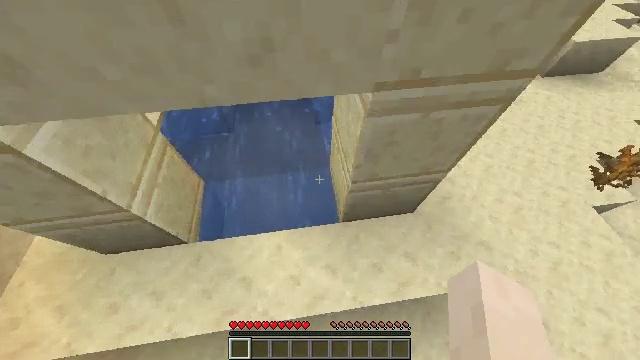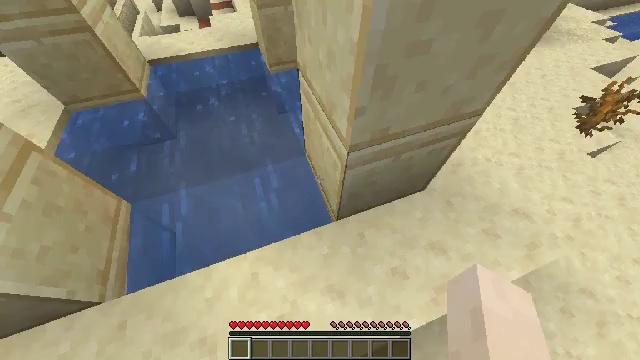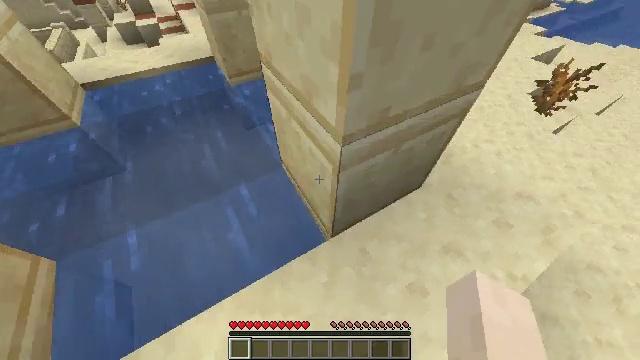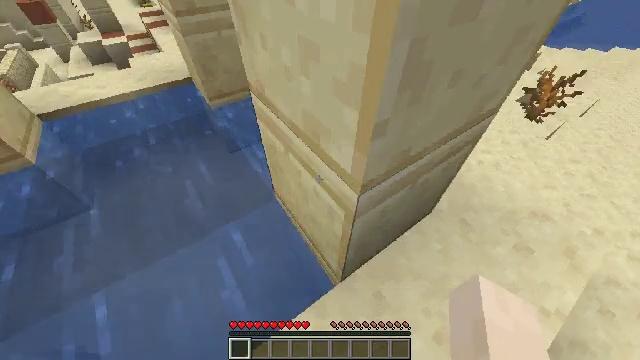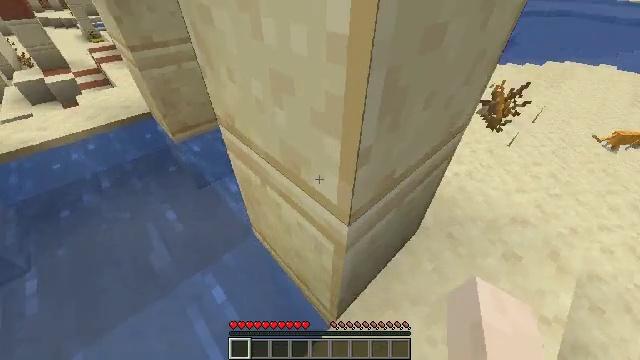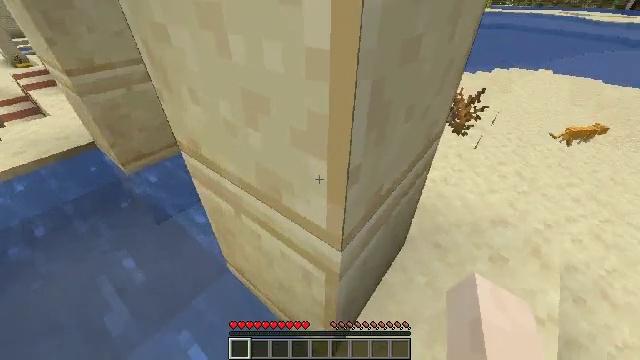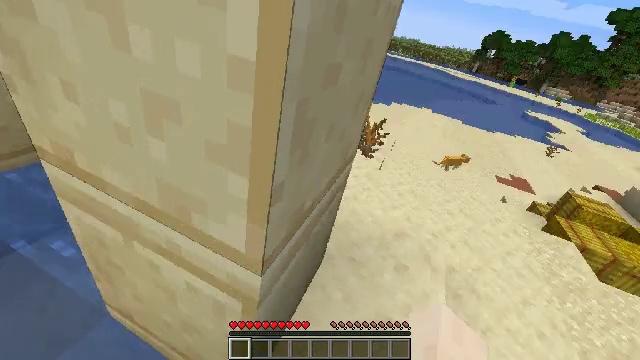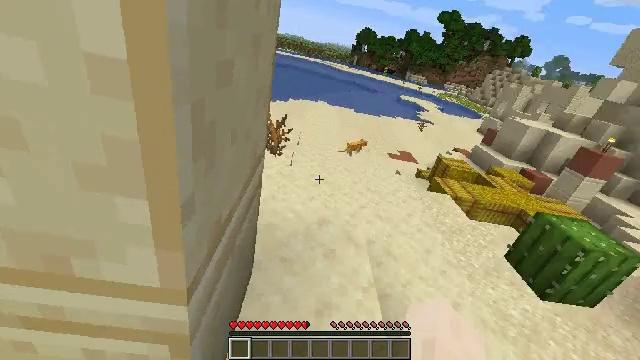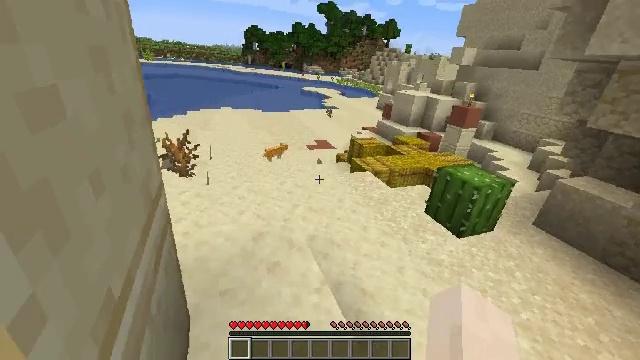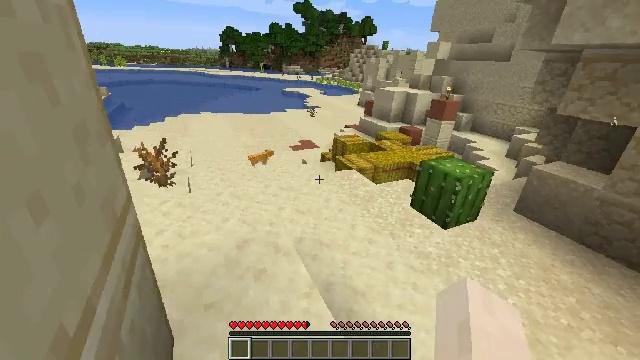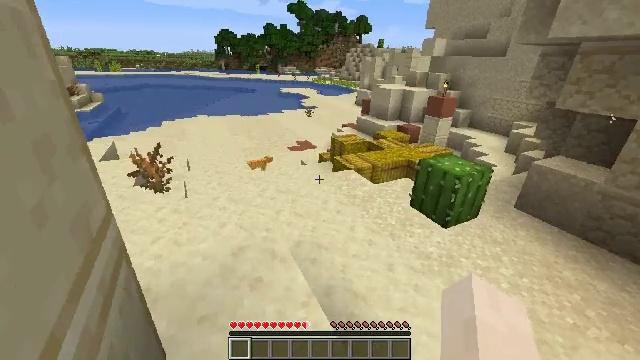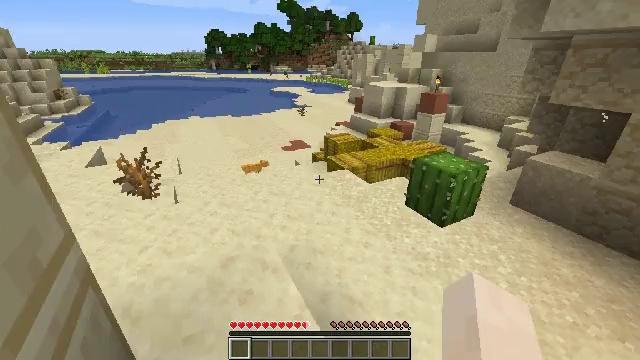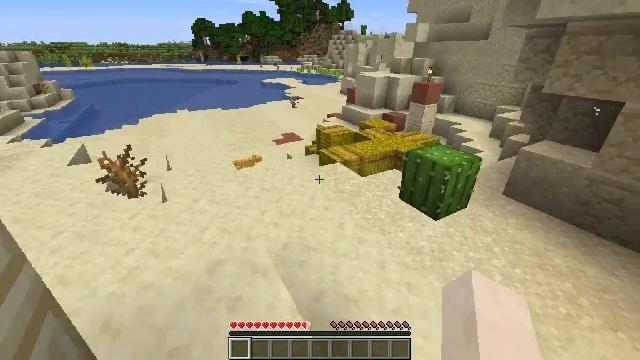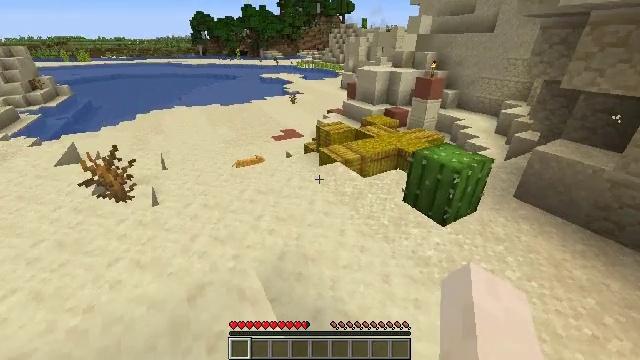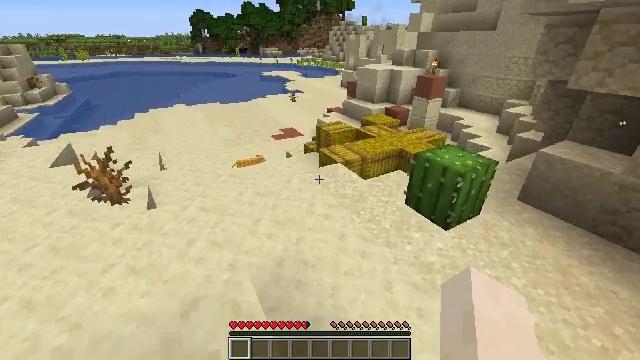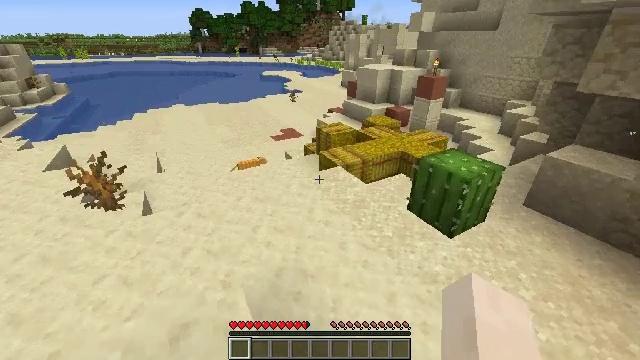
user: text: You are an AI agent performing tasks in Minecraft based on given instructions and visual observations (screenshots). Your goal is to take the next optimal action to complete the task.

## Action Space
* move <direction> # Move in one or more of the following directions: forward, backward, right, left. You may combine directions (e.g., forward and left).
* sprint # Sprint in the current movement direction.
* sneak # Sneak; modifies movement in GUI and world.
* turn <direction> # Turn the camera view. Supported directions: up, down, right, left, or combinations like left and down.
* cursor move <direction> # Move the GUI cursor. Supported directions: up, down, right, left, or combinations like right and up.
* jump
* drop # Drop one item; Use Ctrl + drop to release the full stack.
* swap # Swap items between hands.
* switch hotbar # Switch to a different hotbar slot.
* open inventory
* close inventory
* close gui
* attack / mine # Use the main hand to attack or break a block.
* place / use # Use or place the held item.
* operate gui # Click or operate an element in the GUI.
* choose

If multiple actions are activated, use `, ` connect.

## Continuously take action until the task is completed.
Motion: motion action
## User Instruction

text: Mine the chest to collect it.
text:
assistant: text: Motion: move forward, sprint, turn right and up
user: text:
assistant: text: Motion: turn right and up
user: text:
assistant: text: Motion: turn right and up
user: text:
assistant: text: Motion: turn right and up
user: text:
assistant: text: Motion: turn right and up
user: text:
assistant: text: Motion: turn right and up
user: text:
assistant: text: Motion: turn right and up
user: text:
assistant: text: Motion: move forward, turn right and up
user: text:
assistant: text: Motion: move forward, turn right
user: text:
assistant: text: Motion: move forward
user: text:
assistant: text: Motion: move forward, turn right
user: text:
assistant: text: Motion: move forward, turn right and down
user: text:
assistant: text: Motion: move forward, turn down
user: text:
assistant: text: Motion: move forward
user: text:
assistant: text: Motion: move forward
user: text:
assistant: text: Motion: move forward
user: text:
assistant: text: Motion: move forward
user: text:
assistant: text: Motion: move forward
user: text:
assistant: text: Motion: move forward
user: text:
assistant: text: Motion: move forward and move left
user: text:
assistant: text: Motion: move forward and move left
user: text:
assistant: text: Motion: move forward and move left
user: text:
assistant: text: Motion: move forward and move left
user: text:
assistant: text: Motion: move forward and move left, turn left
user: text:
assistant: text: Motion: move forward and move left, turn left and up
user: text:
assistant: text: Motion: move forward, turn left and up
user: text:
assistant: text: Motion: move forward, sprint, turn left and up
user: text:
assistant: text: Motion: move forward, sprint, turn up
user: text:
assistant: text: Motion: move forward, sprint
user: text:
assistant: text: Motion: move forward, sprint